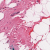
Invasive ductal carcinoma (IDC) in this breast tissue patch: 0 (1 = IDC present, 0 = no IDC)